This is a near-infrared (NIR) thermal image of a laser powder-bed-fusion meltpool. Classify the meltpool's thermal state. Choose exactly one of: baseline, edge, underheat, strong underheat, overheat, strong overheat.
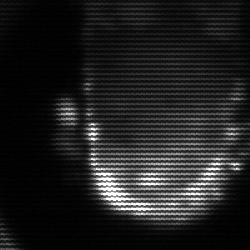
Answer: baseline